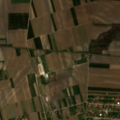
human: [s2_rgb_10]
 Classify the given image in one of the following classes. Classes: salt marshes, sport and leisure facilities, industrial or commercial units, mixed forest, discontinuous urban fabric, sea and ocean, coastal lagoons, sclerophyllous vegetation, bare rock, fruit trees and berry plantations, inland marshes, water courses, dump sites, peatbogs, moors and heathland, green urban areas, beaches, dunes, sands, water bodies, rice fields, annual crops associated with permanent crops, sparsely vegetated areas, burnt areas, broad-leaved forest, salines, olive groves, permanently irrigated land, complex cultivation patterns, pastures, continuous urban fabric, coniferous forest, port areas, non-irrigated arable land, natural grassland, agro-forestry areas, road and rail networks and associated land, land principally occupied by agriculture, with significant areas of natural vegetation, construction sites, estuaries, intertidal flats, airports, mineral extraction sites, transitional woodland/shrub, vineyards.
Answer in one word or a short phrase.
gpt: discontinuous urban fabric, non-irrigated arable land, land principally occupied by agriculture, with significant areas of natural vegetation